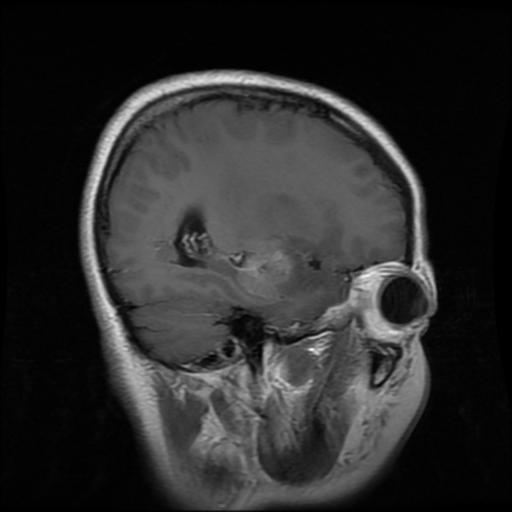
Label: glioma